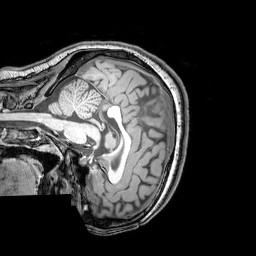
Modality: T1w
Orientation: sagittal
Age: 20
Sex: female
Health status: healthy
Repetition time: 0.081 s
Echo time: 0.037 s